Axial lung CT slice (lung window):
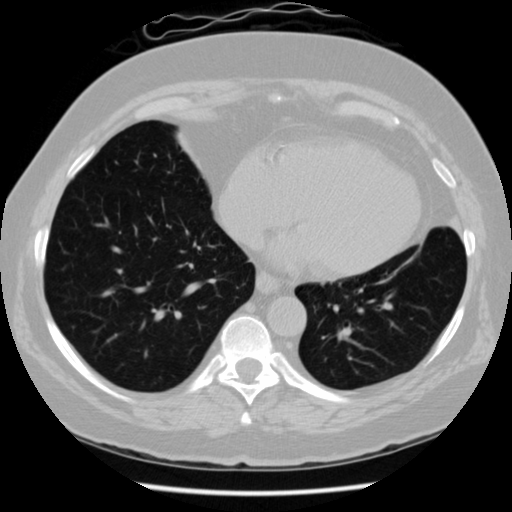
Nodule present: no